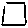
Label: square